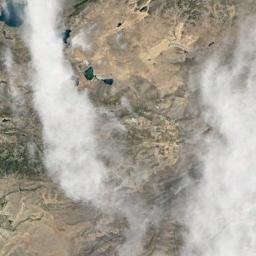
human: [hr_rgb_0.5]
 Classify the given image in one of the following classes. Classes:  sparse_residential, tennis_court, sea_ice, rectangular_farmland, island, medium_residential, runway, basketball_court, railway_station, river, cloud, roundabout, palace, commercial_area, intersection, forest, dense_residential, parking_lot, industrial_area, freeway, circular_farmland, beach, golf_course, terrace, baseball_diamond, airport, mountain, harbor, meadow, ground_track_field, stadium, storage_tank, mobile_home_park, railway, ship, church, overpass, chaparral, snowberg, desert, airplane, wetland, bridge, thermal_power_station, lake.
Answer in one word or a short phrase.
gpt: cloud